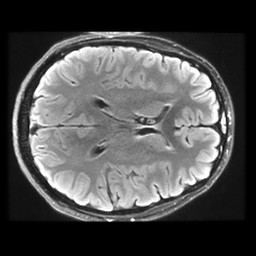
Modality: FLAIR
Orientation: axial
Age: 22
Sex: male
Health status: healthy
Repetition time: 12 s
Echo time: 0.09782 s